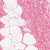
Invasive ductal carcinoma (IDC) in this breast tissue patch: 0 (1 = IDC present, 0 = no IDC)